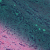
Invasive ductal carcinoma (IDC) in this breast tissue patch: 0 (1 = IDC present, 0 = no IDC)